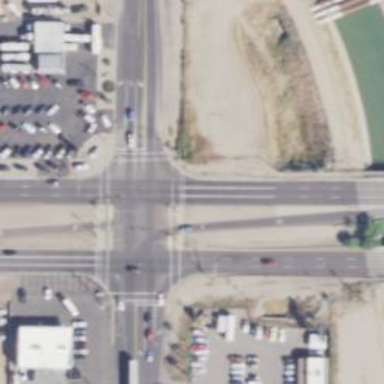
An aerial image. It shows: Solid stop line on the road.